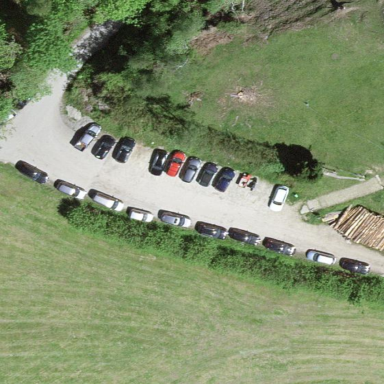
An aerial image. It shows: Parking area with unpaved surface.